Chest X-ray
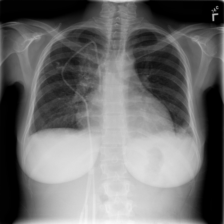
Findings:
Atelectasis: positive
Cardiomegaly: negative
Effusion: positive
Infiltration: positive
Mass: negative
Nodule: negative
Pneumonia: negative
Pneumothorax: negative
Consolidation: negative
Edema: negative
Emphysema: negative
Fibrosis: negative
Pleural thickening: negative
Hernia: negative